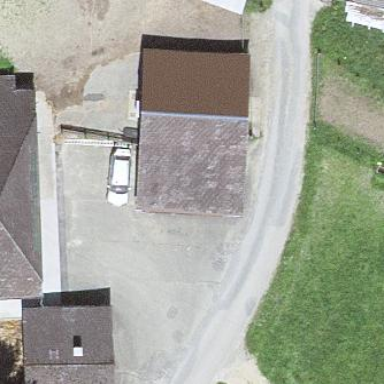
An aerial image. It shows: Barn.